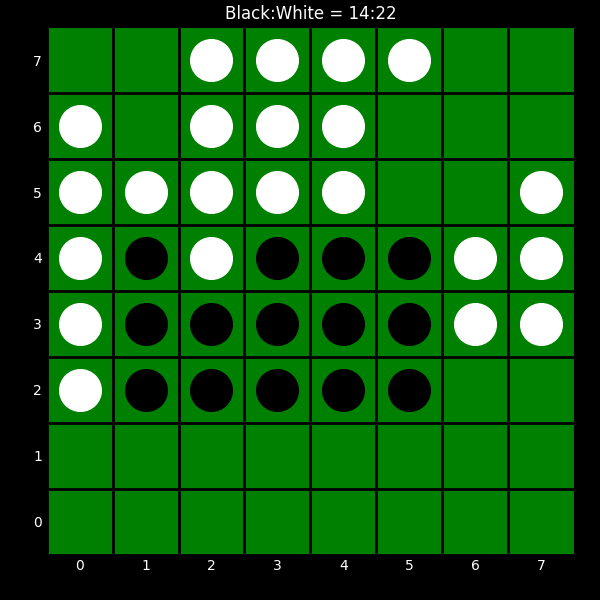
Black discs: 14
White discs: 22